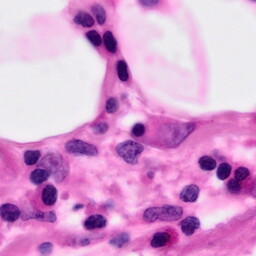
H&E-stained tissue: Pancreatic